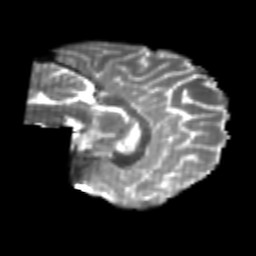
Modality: T2w
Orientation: sagittal
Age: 22
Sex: female
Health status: healthy
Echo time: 0.074 s